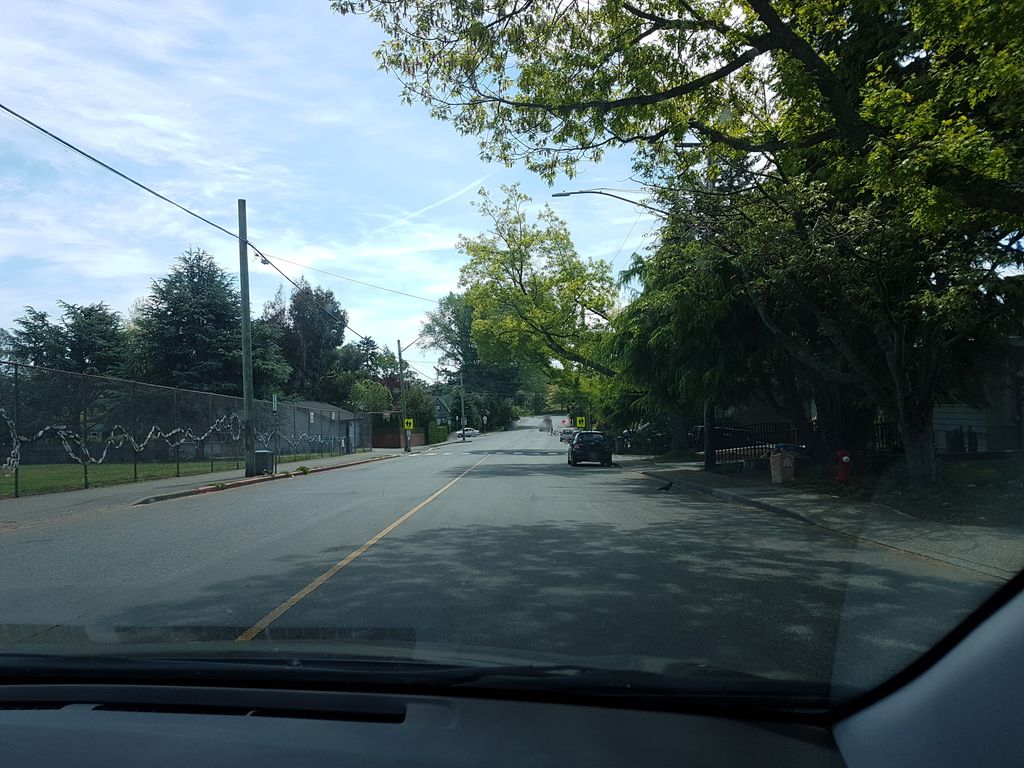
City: victoria